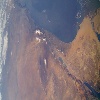
Label: land